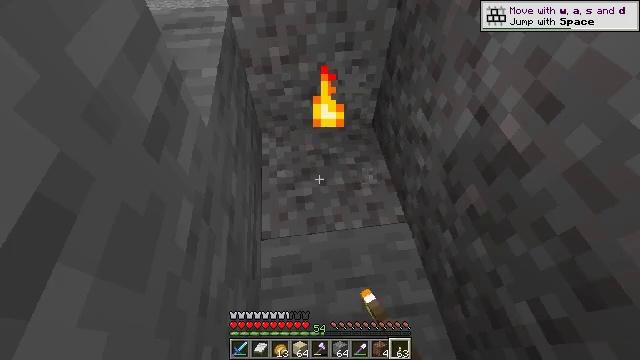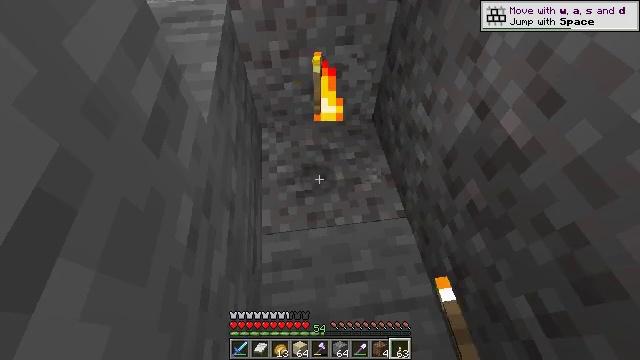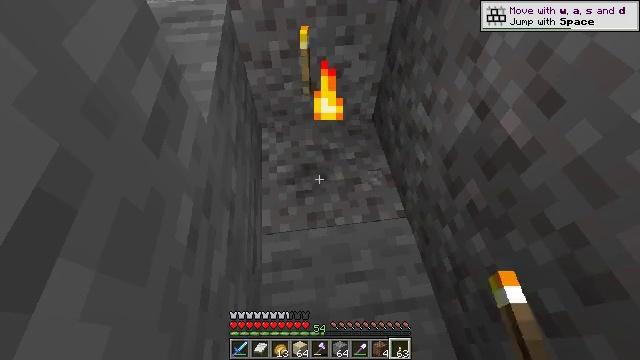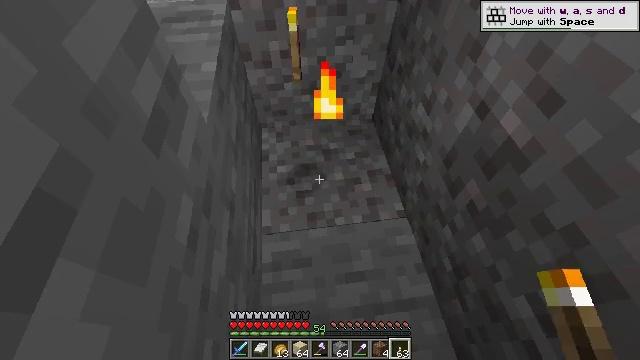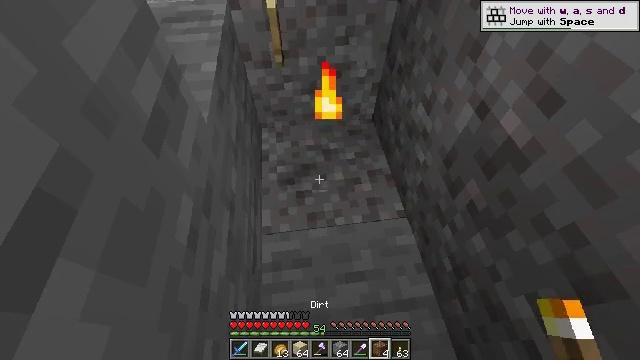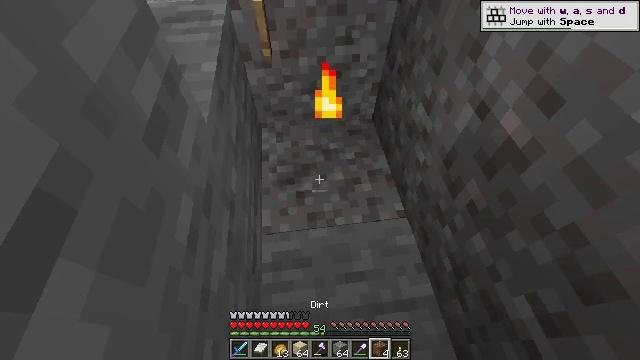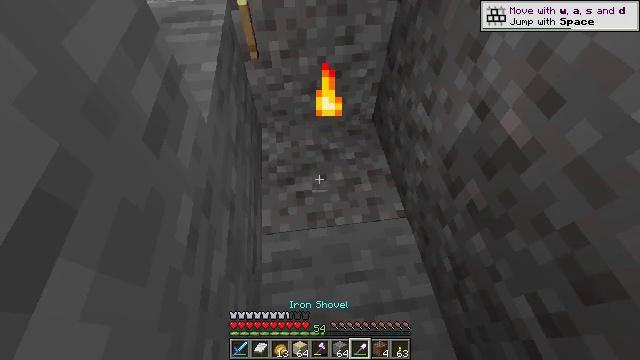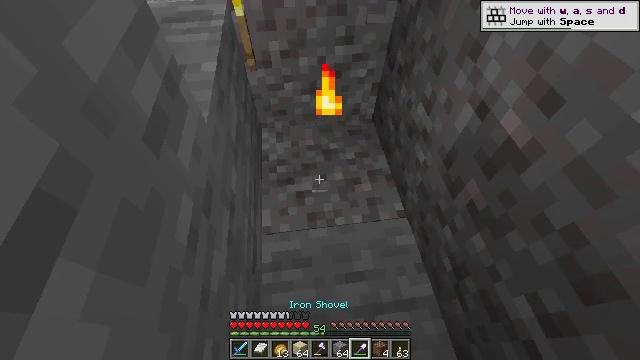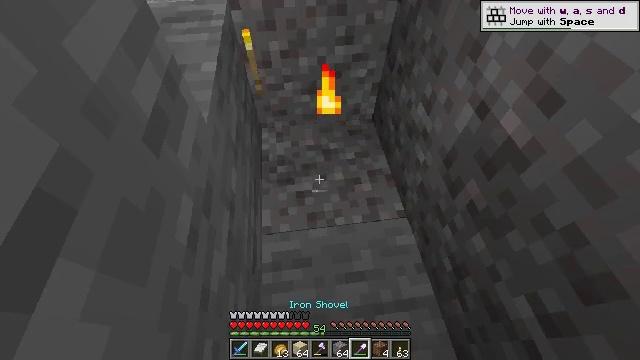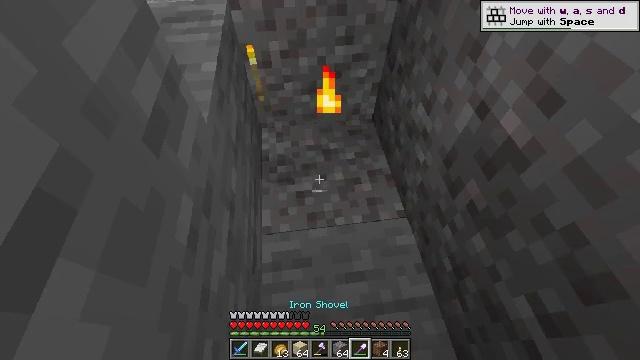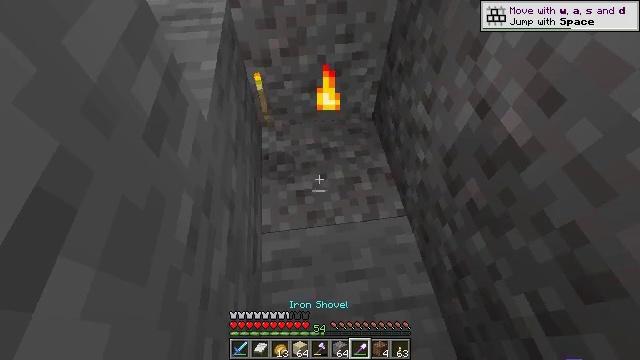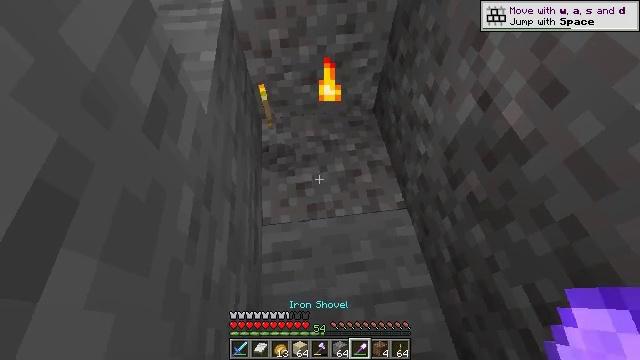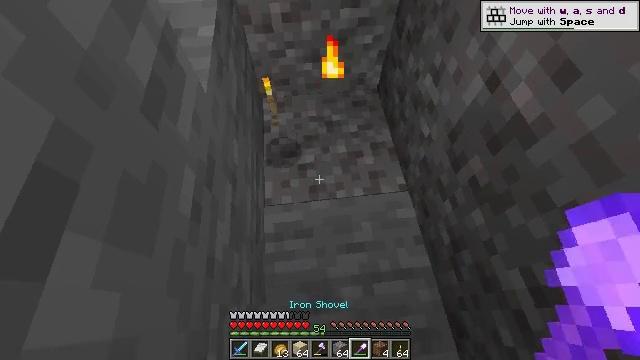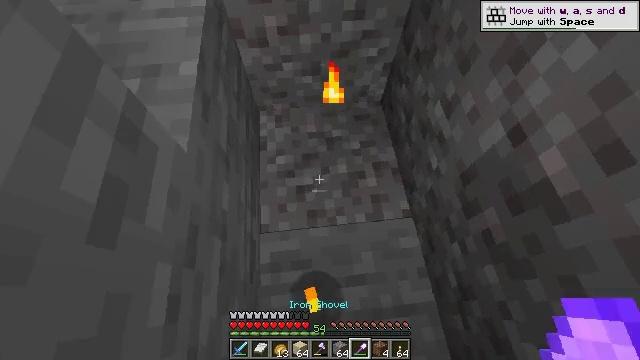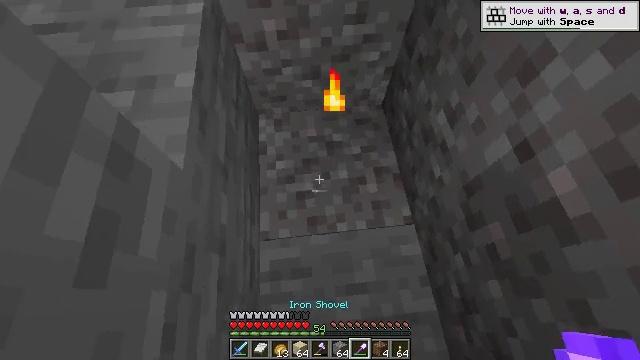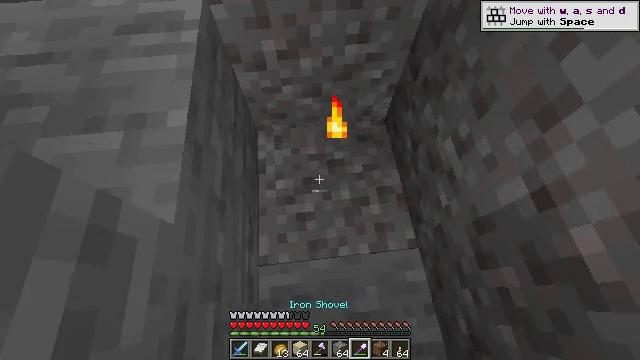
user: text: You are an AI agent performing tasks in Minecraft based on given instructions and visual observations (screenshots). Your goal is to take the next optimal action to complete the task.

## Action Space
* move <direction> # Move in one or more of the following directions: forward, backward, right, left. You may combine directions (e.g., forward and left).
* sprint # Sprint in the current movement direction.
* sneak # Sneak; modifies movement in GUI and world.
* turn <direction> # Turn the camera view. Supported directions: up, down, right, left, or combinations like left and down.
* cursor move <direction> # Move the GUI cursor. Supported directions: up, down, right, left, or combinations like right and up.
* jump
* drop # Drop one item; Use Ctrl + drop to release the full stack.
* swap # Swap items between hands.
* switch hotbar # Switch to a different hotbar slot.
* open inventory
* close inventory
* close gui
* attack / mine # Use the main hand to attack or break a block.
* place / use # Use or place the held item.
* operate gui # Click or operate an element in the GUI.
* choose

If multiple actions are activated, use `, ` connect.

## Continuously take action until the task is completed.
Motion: motion action
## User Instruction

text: Shovel up some gravel.
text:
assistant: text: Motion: turn down
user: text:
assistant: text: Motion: no_op
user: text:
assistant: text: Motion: no_op
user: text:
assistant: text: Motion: no_op
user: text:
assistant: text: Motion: no_op
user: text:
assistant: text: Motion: no_op
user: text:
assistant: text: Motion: no_op
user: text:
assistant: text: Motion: no_op
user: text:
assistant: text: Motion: no_op
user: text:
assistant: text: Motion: no_op
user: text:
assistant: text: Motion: turn down
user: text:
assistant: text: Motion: move forward, turn down
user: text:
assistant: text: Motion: move forward, turn down
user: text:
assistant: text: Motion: move forward
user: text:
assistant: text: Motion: move forward
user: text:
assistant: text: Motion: no_op
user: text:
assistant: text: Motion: no_op
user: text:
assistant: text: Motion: no_op
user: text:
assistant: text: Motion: turn down
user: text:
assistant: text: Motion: turn down
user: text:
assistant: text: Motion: turn down, attack / mine
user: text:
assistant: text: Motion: turn left and down
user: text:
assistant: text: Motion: turn left and down
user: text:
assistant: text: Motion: no_op
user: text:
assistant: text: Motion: no_op
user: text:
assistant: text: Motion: no_op